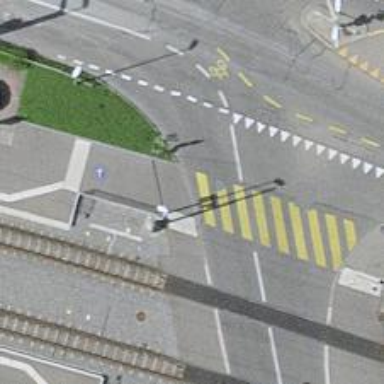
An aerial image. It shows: Kerb serving as barrier.